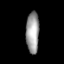
Tissue: lung
Cell type: Epithelial cells
Senescence score: 0.5749
Nuclear area (px): 537
Mean DAPI intensity: 155.104